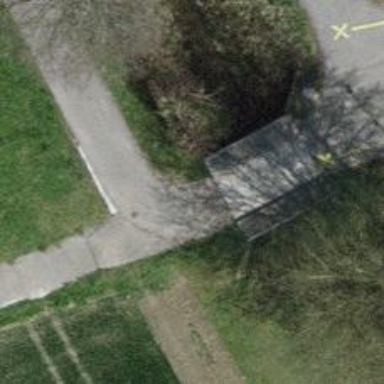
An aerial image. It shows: Agricultural track with grade1 tracktype that crosses over bridge.